Aerial crown-view tile of a tropical tree (Barro Colorado Island, Panama), acquired 20241014:
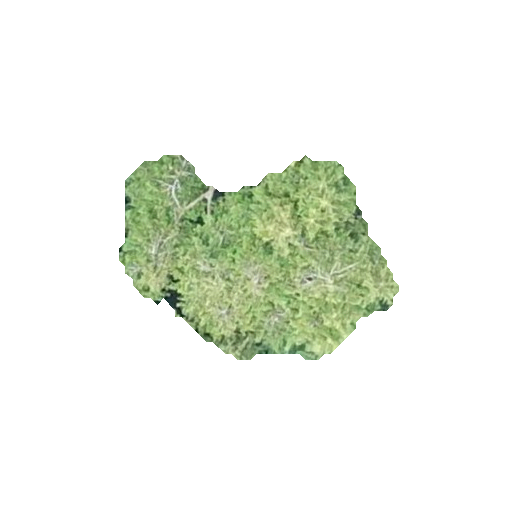
Species: Quararibea stenophylla
GBIF accepted scientific name: Quararibea stenophylla
Crown area: 62.51 m²